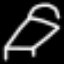
Label: bed